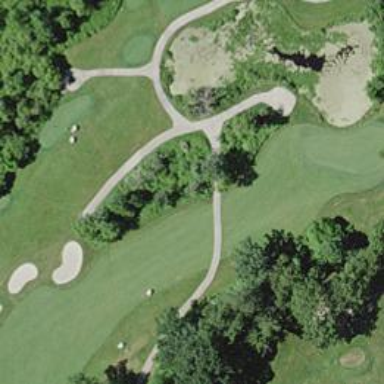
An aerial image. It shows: Service road used as golf cart path.